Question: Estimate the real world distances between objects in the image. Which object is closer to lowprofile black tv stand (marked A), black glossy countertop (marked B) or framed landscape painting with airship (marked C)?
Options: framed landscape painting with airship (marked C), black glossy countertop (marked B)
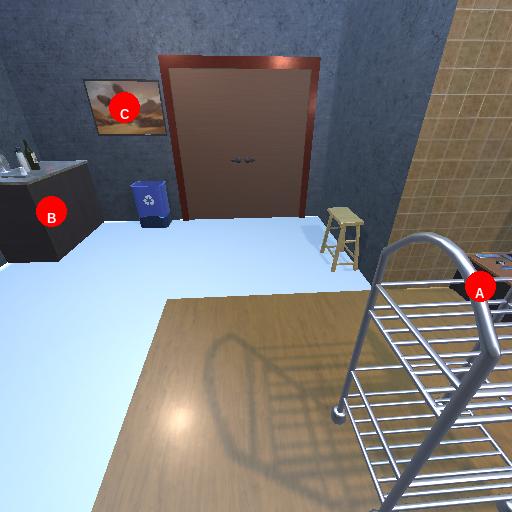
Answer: framed landscape painting with airship (marked C)